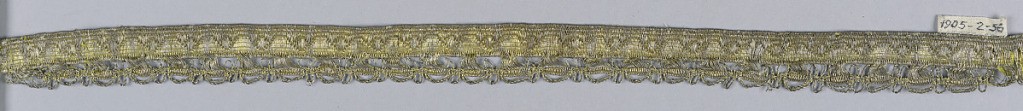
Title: Trimming
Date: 17th century
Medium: silk, metallic thread Technique: woven
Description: Design of triangles with a lace border on one side.